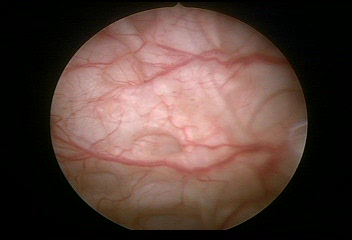
Modality: WLC
Class: Normal mucosa
Bladder cancer association: No